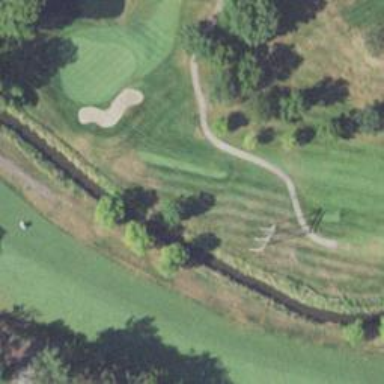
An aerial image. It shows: View of golf hole.